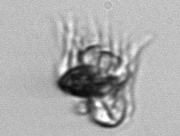
Label: Ciliophora